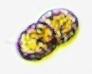
Label: Margalefidinium